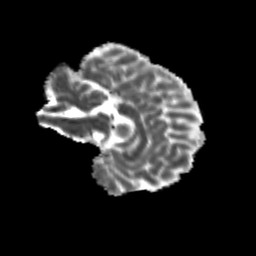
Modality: MD
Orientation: sagittal
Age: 20
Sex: female
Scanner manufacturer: siemens
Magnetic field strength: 3 T
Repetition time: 3.5 s
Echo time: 0.104 s